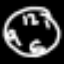
Label: clock